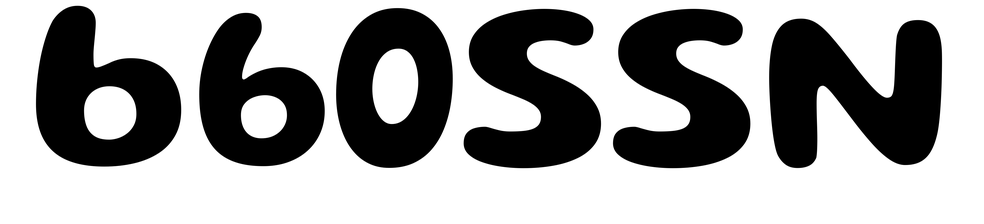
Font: Gluten_SemiBold